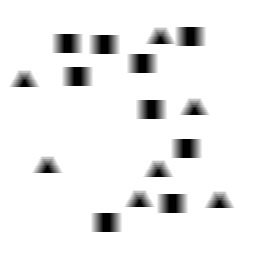
Squares: 9
Triangles: 7
Stars: 0
Total shapes: 16